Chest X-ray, PA view. Patient: 46 years old, sex M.
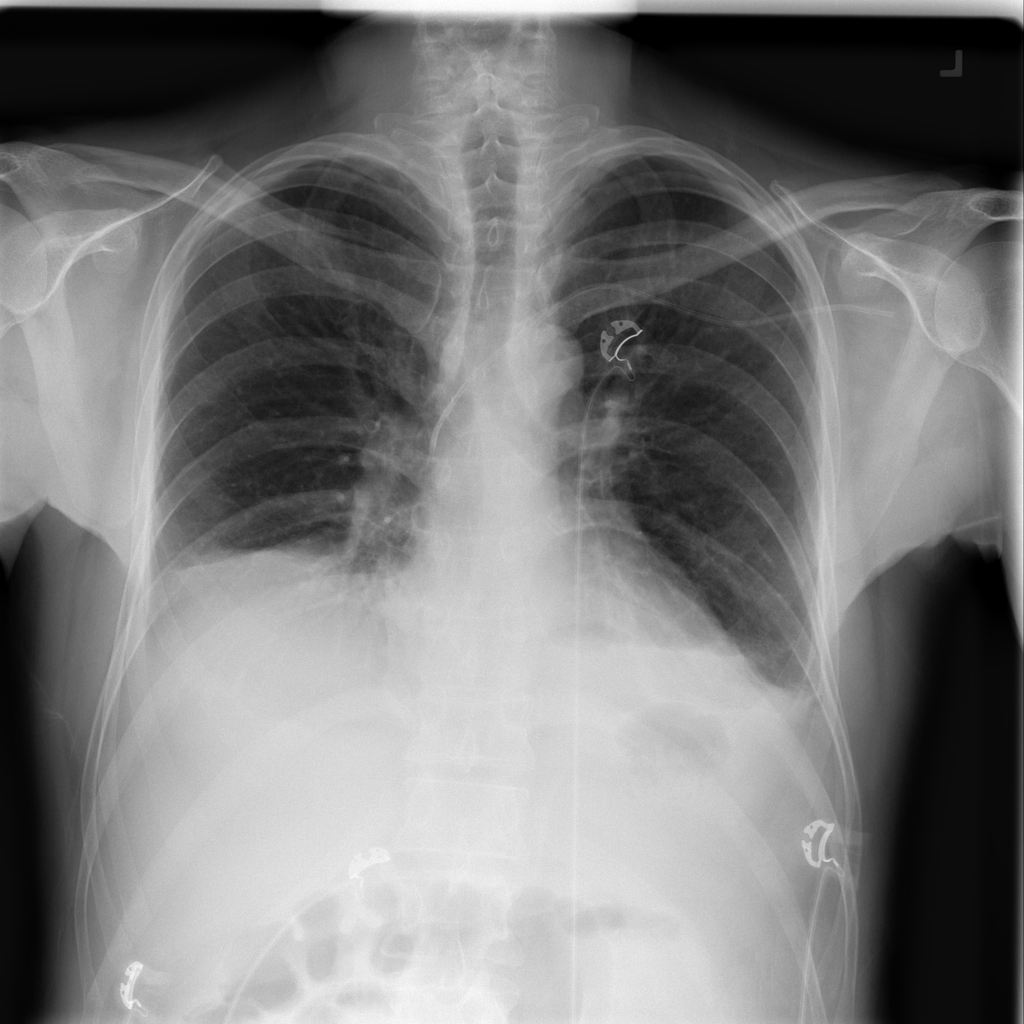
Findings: Edema, Effusion, Infiltration